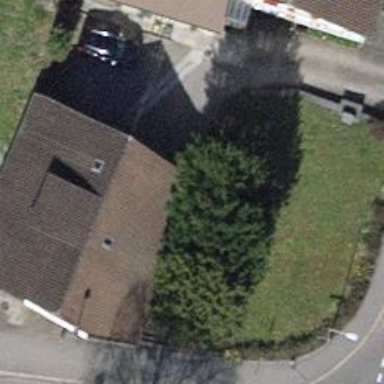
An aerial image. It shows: Shed.